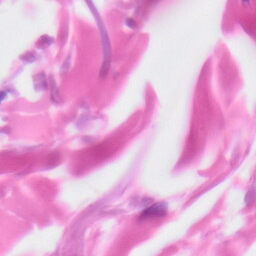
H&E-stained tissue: Skin